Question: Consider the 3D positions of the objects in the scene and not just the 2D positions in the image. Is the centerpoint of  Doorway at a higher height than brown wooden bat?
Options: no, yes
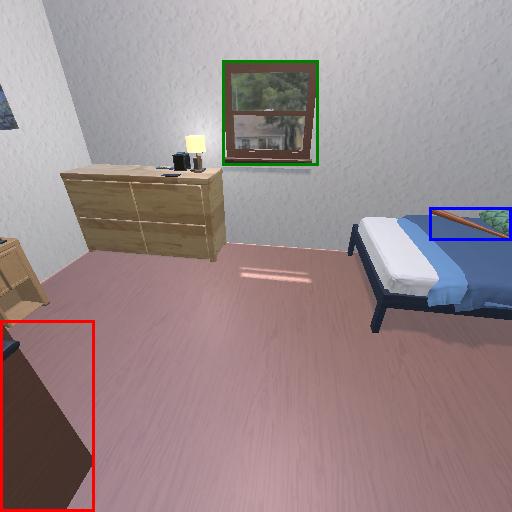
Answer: no